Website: bh-photo
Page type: customer-info-address
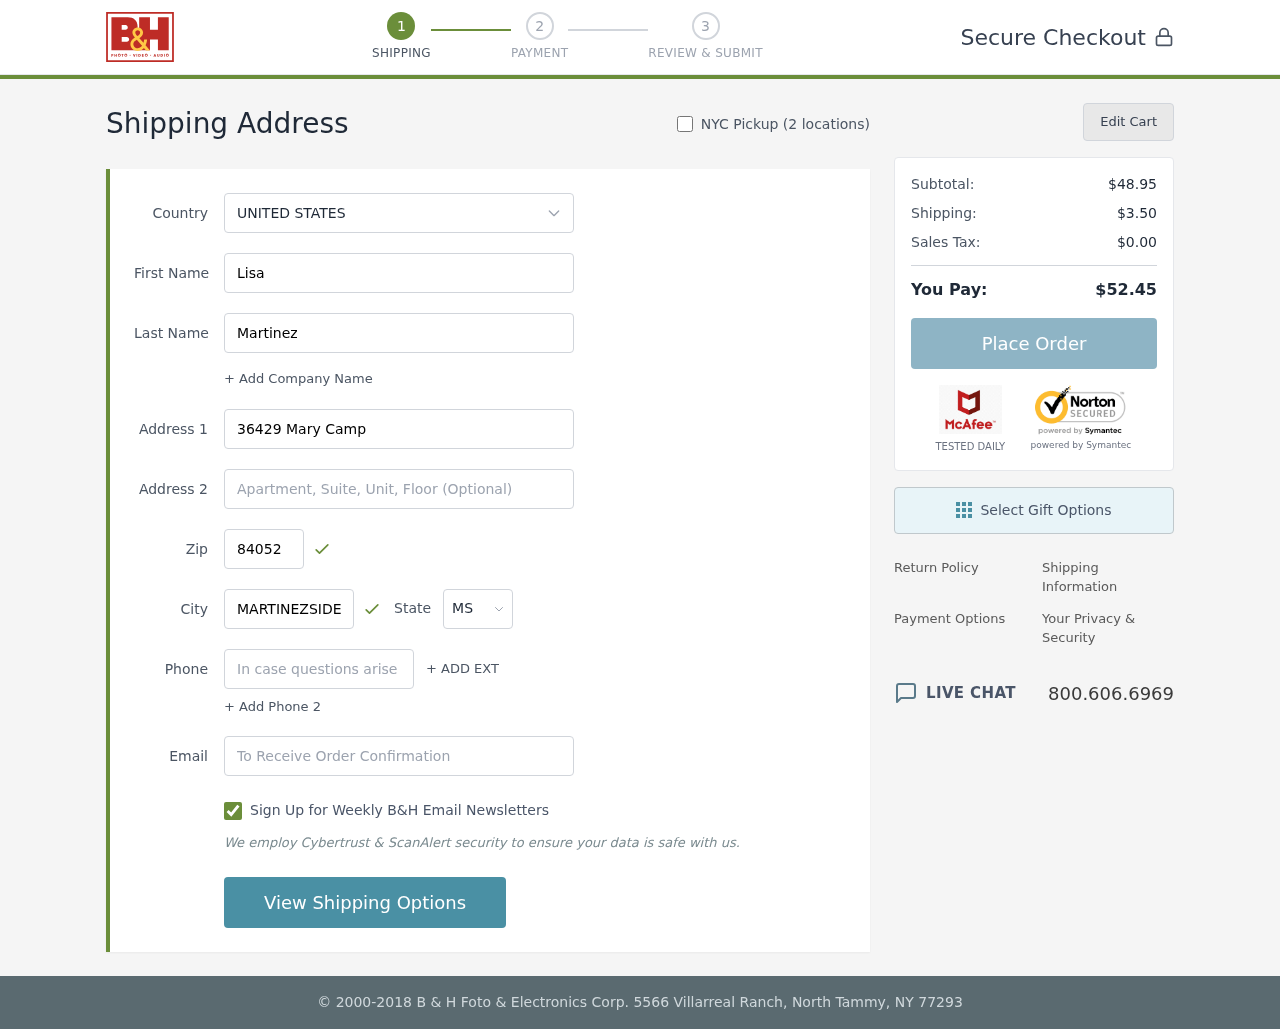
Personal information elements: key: PII_CITY
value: Martinezside
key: PII_COUNTRY
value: United States
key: PII_EMAIL
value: lmartinez@yahoo.com
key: PII_FIRSTNAME
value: Lisa
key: PII_LASTNAME
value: Martinez
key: PII_PHONE
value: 4324916372
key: PII_POSTCODE
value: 84052
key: PII_STATE_ABBR
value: MS
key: PII_STREET
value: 36429 Mary Camp
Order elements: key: ORDER_SUBTOTAL
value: $48.95
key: ORDER_SHIPPING_COST
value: $3.50
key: ORDER_TAX
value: $0.00
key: ORDER_TOTAL
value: $52.45